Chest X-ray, AP view. Patient: 60 years old, sex M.
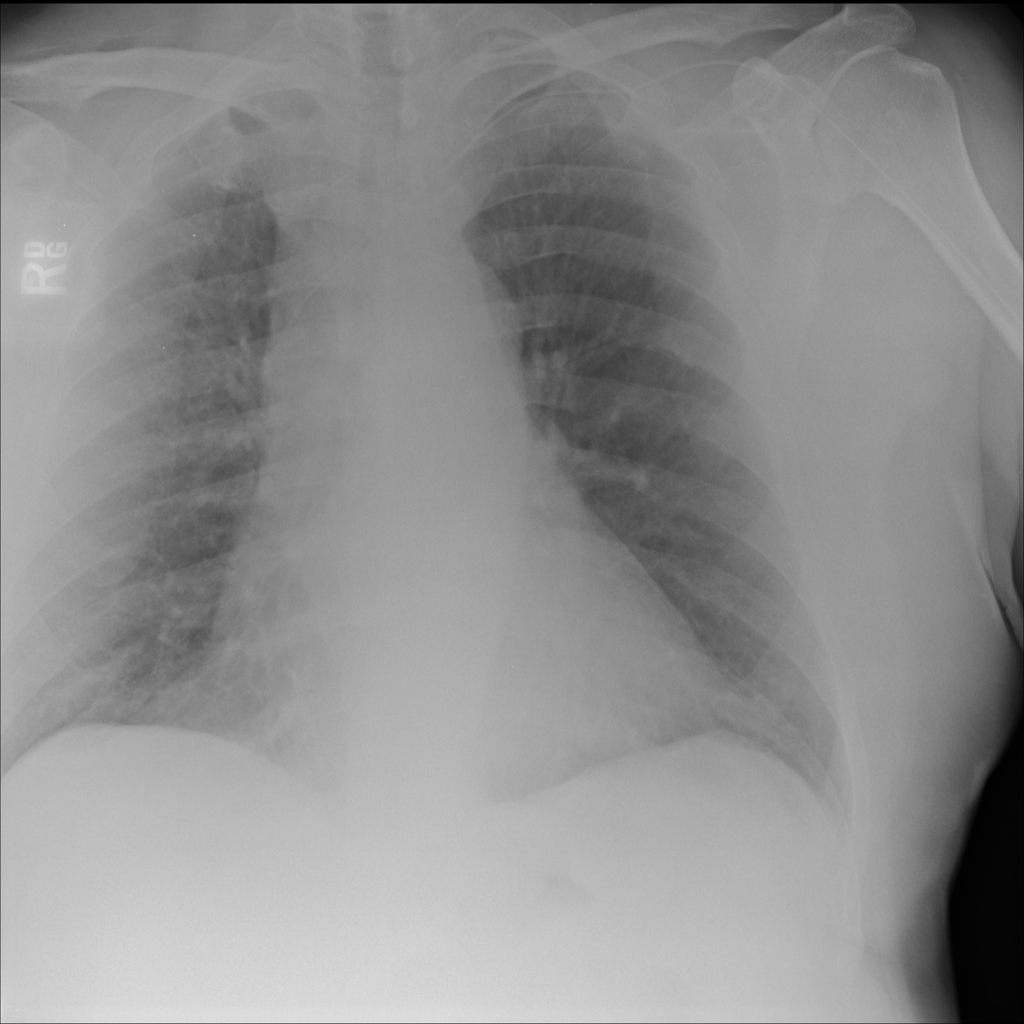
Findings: No Finding